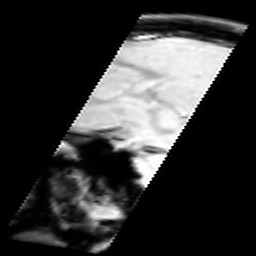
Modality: inplaneT1
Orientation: sagittal
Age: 19
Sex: female